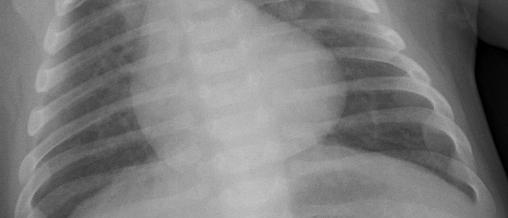
Diagnosis: PNEUMONIA